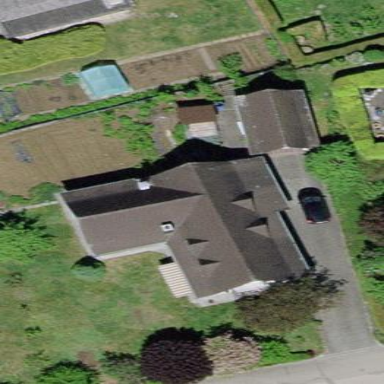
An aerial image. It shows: Simple and straightforward house.